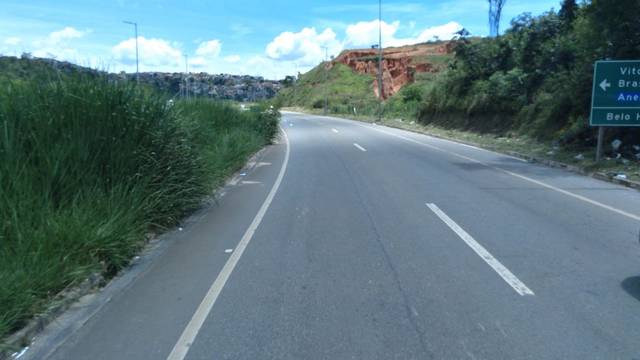
Region: Brazil
Coordinates: -19.872, -43.883